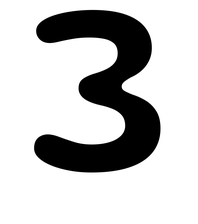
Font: Gluten_Medium